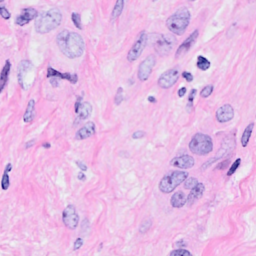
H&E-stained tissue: Breast